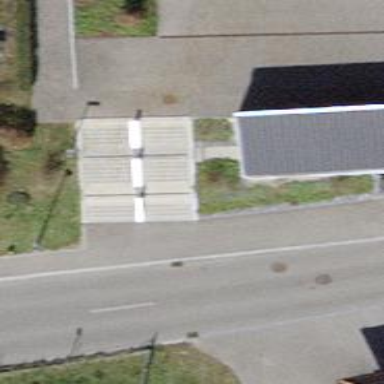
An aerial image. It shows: Road with steps.